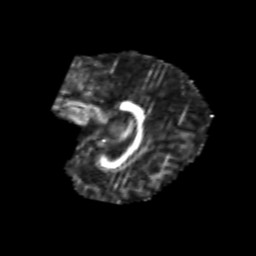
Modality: FA
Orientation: sagittal
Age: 8
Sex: male
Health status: healthy